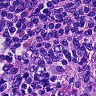
Metastatic tissue present: no